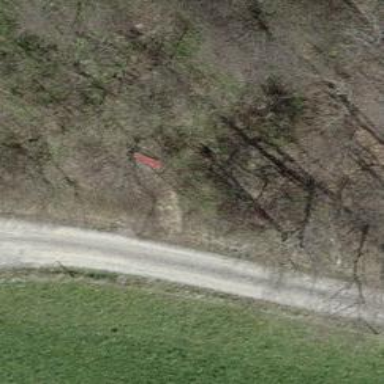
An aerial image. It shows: Red bench.